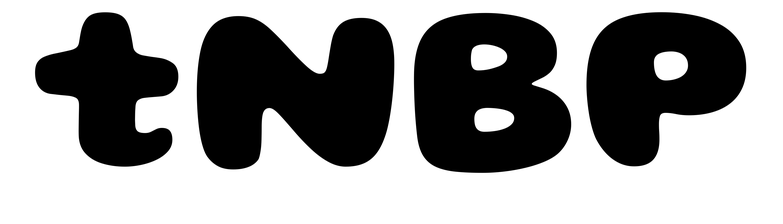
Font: Gluten_ExtraBold